Interaction volume radius: 10 \u00c5
Interaction volume height: 10 \u00c5
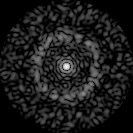
Disorder parameter: 0.8366